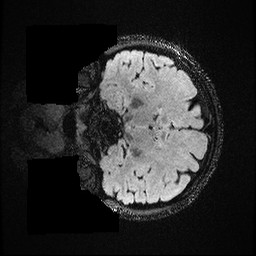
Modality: FLAIR
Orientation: coronal
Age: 21
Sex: female
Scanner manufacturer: ge
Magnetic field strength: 3 T
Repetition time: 4.802 s
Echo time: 0.1172 s